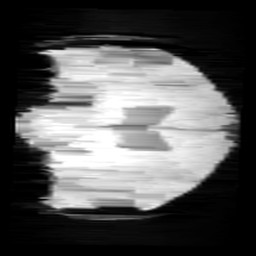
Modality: minIP
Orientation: coronal
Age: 10
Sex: female
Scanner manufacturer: siemens
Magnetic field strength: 3 T
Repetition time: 0.027 s
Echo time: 0.02 s